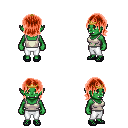
a pixel art fantasy rpg character, female body template, orc, green skin, white pirate shirt, white pants, red long bangs hairstyle, gold tiara, ghillies, four views (front, back, left, right), 2x2 character sprite sheet, small pixel art, hard edges, no anti-aliasing